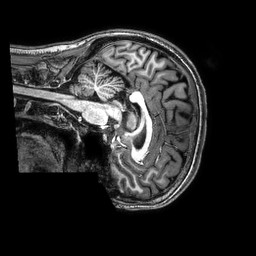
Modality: T1w
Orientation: sagittal
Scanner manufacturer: philips
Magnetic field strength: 3 T
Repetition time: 0.008 s
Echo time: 0.003569 s